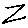
Label: zigzag